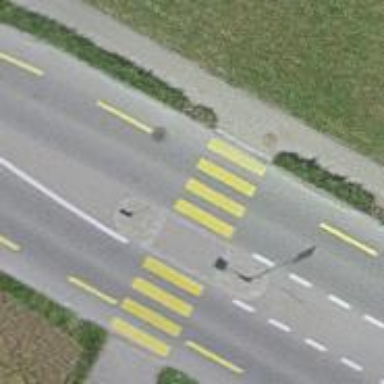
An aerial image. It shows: Marked zebra crossing with pedestrian island.